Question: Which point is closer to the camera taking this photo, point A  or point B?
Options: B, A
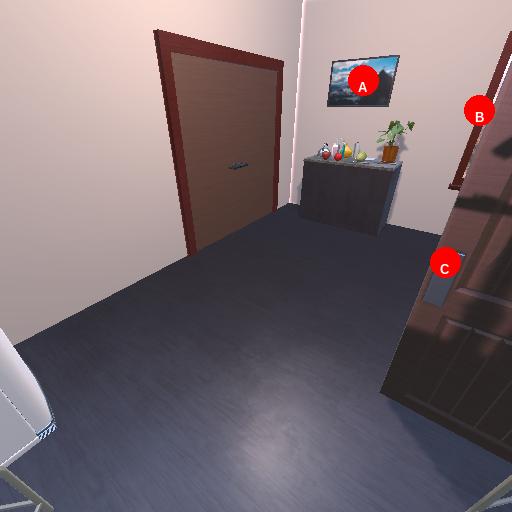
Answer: B